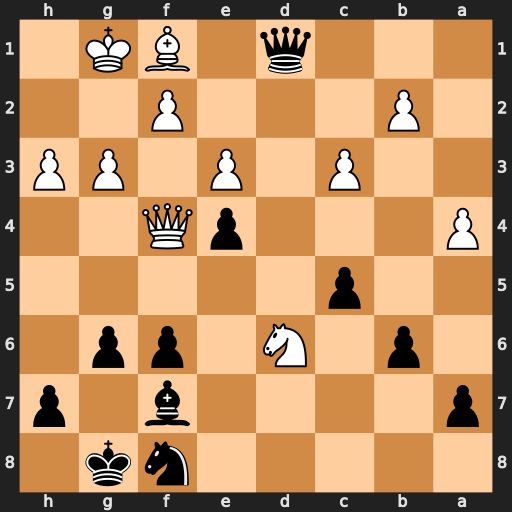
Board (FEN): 5nk1/p4b1p/1p1N1pp1/2p5/P3pQ2/2P1P1PP/1P3P2/3q1BK1
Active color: b
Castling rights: -
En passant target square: -
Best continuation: Ne6 Qxf6 Qxd6